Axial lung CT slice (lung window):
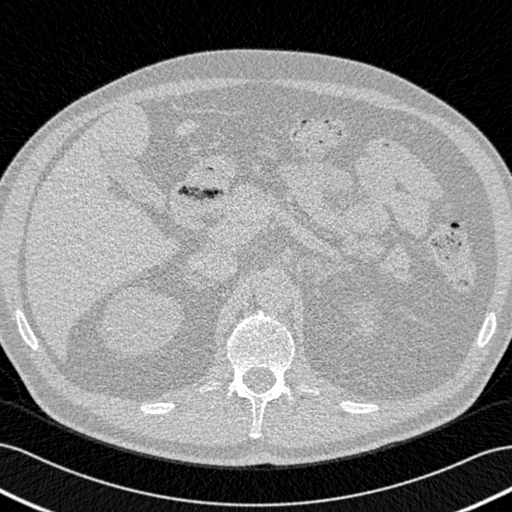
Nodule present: no